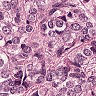
Metastatic tissue present: yes